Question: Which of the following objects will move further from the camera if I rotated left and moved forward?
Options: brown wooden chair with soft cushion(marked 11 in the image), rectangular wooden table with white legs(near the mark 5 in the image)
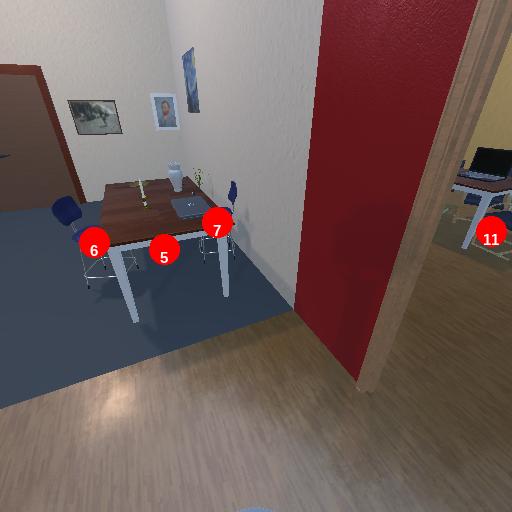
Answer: brown wooden chair with soft cushion(marked 11 in the image)